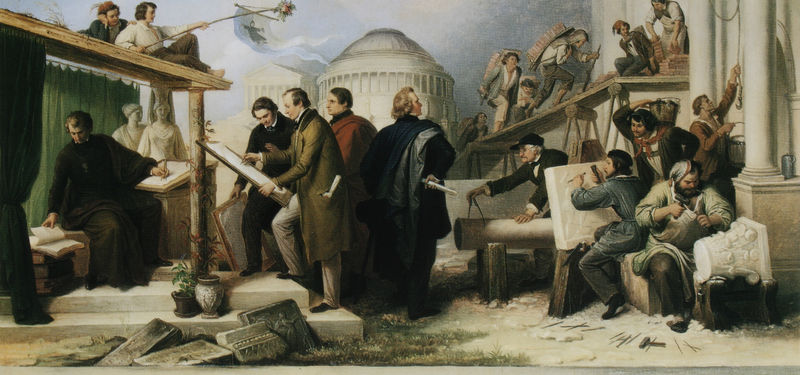
Titel: Die von König Ludwig betrauten Architekten
Künstler: Wilhelm von Kaulbach
Standort: München
Institution: Neue Pinakothek
Schlagwörter: blau, gemälde, gruppe, himmel, mann, umhang, frauen, grün, menschen, ocker, sand, sitzen, blume, blumen, braun, bunt, grau, hell, holz, hut, kleid, marmor, männer, schwarz, säule, säulen, weiss, zeichnung, dach, gebäude, gras, rasen, rot, wiese, beige, herren, malerei, bärte, hemd, jacke, mütze, architektur, kleidung, samt, stehen, stein, steine, tragen, bild, vorhang, öl, erde, ferne, hütte, kirche, boden, mantel, pose, stoff, pflanze, pflanzen, arbeit, genre, krug, ranken, vase, hellblau, schärpe, relief, topf, schrift, papier, liegen, süden, schule, stab, buben, fahne, arbeiten, farben, ziegel, amerika, bank, besucher, arbeiter, kuppel, treppe, trümmer, unterstand, inschrift, atelier, maler, muse, stufe, stufen, steinmetz, galerie, pfosten, blumentöpfe, ruine, gefäß, gerüst, haken, antike, buch, dom, flaschenzug, jungs, groß, brett, künstler, kunst, künste, pantheon, rom, kapitell, rolle, skulpturen, handwerk, handwerker, werkstatt, statuen, zeichnen, ionisch, hammer, griechisch, plan, tempel, rampe, vorhand, gips, block, korinthisch, gefäße, klassik, böcke, ludwig i, träger, bau, funde, zeichner, akademie, meister, mäner, besichtigung, bauen, kapitol, standarte, klenze, rekonstruktion, schinkel, olivgrün, architekten, bildhauer, bauwerk, baustelle, maurer, and, akanthus, zeichnungen, bauplan, architekt, besprechen, winkel, schaffen, metope, rundbau, stufent, tolos, piedestal, planung, pläne, reppe, stände, tafeln, bauhütte, blöcke, baumeister, zirkel, teine, meissel, paragone, fund, wettstreit, vermessen, washington, steinmetze, beschäftigung, meißeln, capitol, artes, bildauer, grasss, meiseln, pláne, rückens, skizzieen, steinblocke, säuöem, eichenbrett, bautechniker, statiker, die drei künste